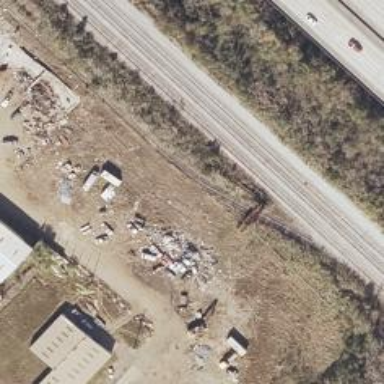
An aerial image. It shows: Rail spur service.